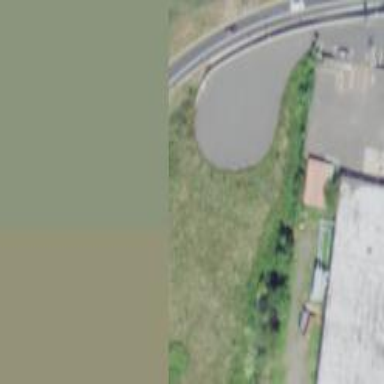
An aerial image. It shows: Image of helipad at airport.